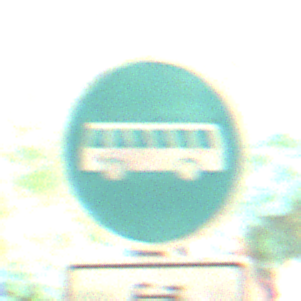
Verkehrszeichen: Busssonderstreifen
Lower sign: EinspurigeFahrzeugeFrei1
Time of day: MorningAfternoon
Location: Roofed (Special)
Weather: NotSpecified
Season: NotSpecified
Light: Artificial